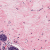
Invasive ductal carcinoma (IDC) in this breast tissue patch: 0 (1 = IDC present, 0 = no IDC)